Question: I am encountering a problem in VBA, where the execution of an SQL-query generates Run-time Error 3075.
Running the same query in Microsoft SQL Server Manager, I encounter no problems and the desired result is returned.
I tried printing the sql-query with Debug.print (as suggested here: <URL> to see what the query looks like - it looks ok and is working perfectly fine pasted into SQL Server Manager.
What I'm doing is selecting total count of rows (survey responses) for a certain Dealer (and some other criteria), dividing the result with the total amount of rows where A2 = 5 (which is selected with a subquery) and then multiplying with 100 to get percentage of A2 = 5.
What do you guys think is wrong? Are there any limitations in Access that I may not have taken consideration of? Only the sub-query is shown in the error-message.
Here is my query (I cut it up a little with line breaks to make it easier for reading):
'''
SELECT DealerCode,
(SELECT CAST(COUNT(A2) AS FLOAT)
FROM dbo_Service
WHERE A2 = 5
AND MarketCode = 'CA'
AND DealerCode = '3140'
AND CompleteDate BETWEEN '2014-01-20'
AND '2015-01-20') / COUNT(*) * 100 AS TopBox
FROM dbo_Service
WHERE DealerCode = '3140'
AND MarketCode = 'CA'
AND CompleteDate BETWEEN '2014-01-20' AND '2015-01-20'
GROUP BY DealerCode;
'''
Uncut version (exactly the same as above, but without line breaks):
'''
SELECT DealerCode, (SELECT CAST(COUNT(A2) AS FLOAT) FROM dbo_Service WHERE A2 = 5 AND MarketCode = 'CA' AND DealerCode = '3140' AND CompleteDate BETWEEN '2014-01-20' AND '2015-01-20') / COUNT(*) * 100 AS TopBox FROM dbo_Service WHERE DealerCode = '3140' AND MarketCode = 'CA' AND CompleteDate BETWEEN '2014-01-20' AND '2015-01-20' GROUP BY DealerCode;
'''
VBA Snippet, query procedure:
'''
strSQL = "SELECT DealerCode, (SELECT CAST(COUNT(A2) AS FLOAT) FROM dbo_Service WHERE A2 = 5 AND MarketCode = 'CA' AND DealerCode = '3140' AND CompleteDate BETWEEN '2014-01-20' AND '2015-01-20') / COUNT(*) * 100 AS TopBox FROM dbo_Service WHERE DealerCode = '3140' AND MarketCode = 'CA' AND CompleteDate BETWEEN '2014-01-20' AND '2015-01-20' GROUP BY DealerCode;"
Debug.Print strSQL
Set rs = db.OpenRecordset(strSQL)
topBox = rs!topBox
db.Close
'''
Here is a link to an image of the error I receive

Best Regards and thanks for reading!
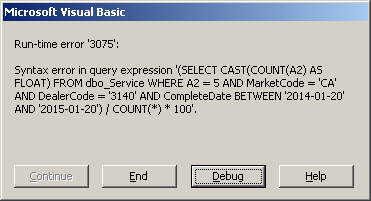
Answer: That's a SQL Server dialect query, not MS Access. You need to perform the query on SQL Server, a pass-through query. See <URL> for more info and a solution.